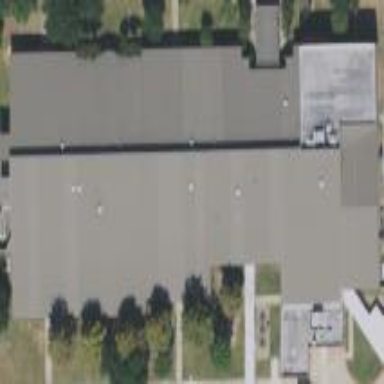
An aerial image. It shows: School building.